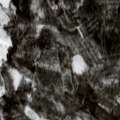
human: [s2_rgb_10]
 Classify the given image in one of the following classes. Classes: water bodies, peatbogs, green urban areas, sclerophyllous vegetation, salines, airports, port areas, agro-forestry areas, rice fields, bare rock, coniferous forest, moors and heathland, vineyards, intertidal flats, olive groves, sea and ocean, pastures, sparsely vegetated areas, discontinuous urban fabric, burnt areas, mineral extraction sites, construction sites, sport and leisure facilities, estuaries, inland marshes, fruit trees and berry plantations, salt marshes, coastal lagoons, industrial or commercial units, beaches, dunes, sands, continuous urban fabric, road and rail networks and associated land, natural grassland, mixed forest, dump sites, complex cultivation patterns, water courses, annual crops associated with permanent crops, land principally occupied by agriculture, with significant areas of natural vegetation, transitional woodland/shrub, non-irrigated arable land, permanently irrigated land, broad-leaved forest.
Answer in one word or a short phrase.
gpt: coniferous forest, mixed forest, transitional woodland/shrub, peatbogs